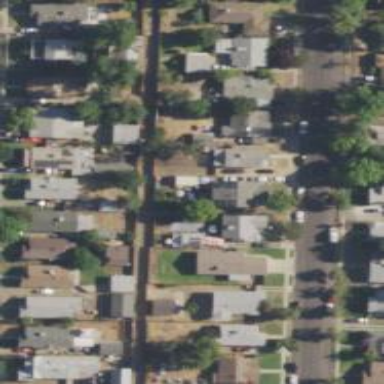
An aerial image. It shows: Alley classified as service road.